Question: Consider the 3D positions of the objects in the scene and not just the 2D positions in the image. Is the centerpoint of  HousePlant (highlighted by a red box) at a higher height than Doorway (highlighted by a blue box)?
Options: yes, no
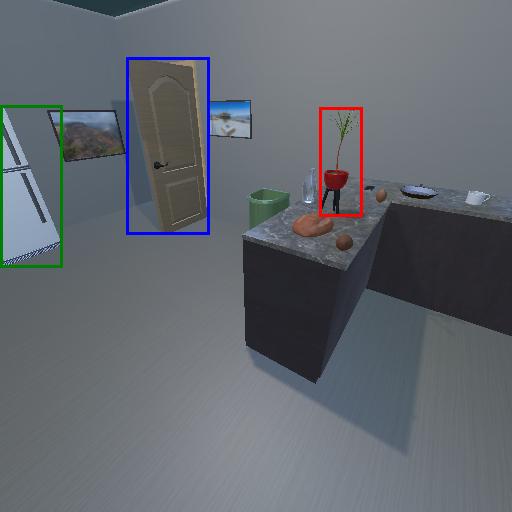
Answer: yes